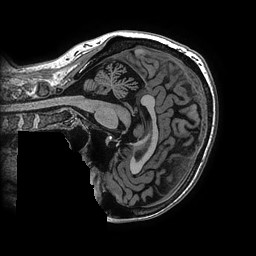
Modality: T1w
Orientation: sagittal
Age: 49
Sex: female
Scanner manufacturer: ge
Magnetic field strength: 3 T
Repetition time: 0.006952 s
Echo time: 0.00292 s